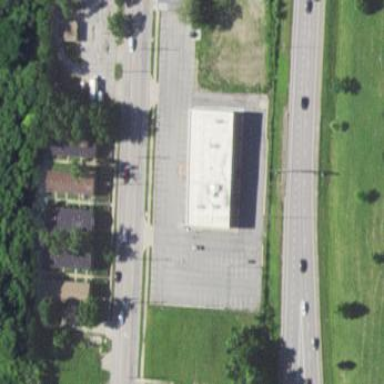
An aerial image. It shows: Parking area with surface.